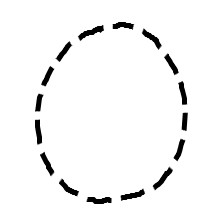
Shape: circle